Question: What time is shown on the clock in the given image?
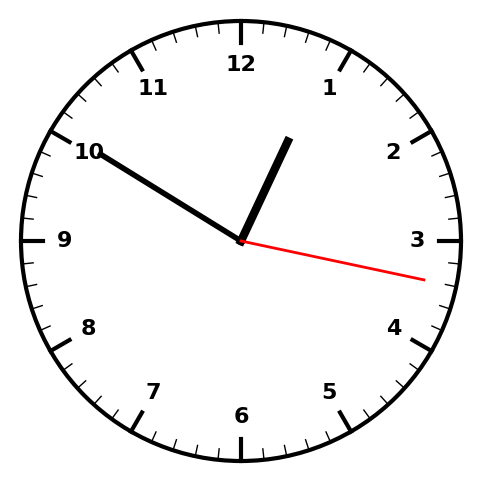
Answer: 12:50:17